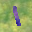
Label: 1